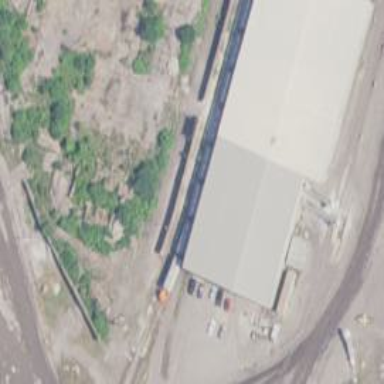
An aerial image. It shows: Disused railway yard.